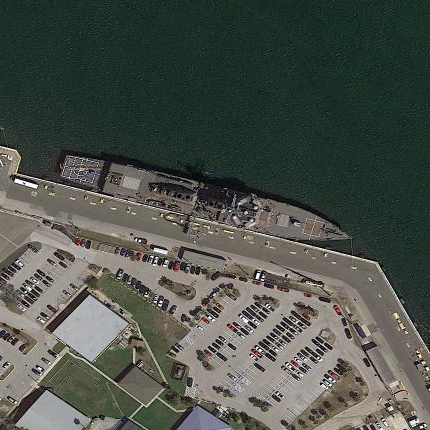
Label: destroyer